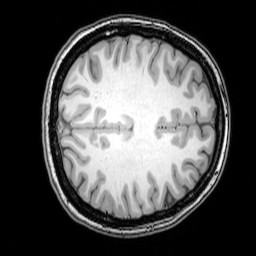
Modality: T1w
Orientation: axial
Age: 24
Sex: female
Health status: healthy
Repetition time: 0.081 s
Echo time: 0.037 s